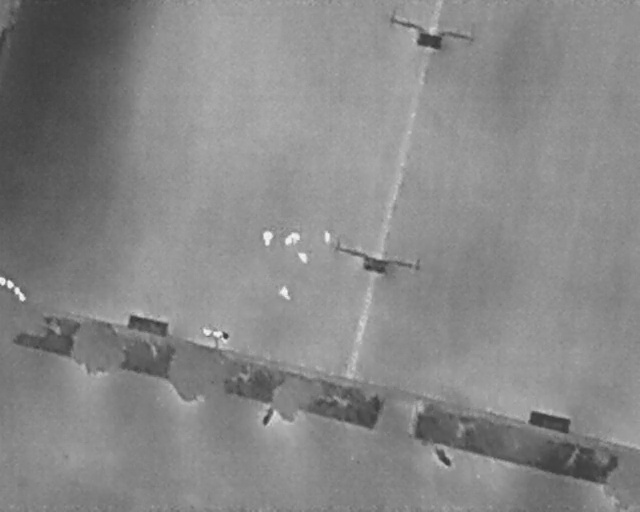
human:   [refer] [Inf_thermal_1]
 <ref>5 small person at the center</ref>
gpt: <box>[[40, 45, 43, 47, 2], [45, 45, 47, 47, 2], [43, 46, 45, 47, 2], [46, 49, 48, 50, 158], [50, 45, 52, 46, 2]]</box>